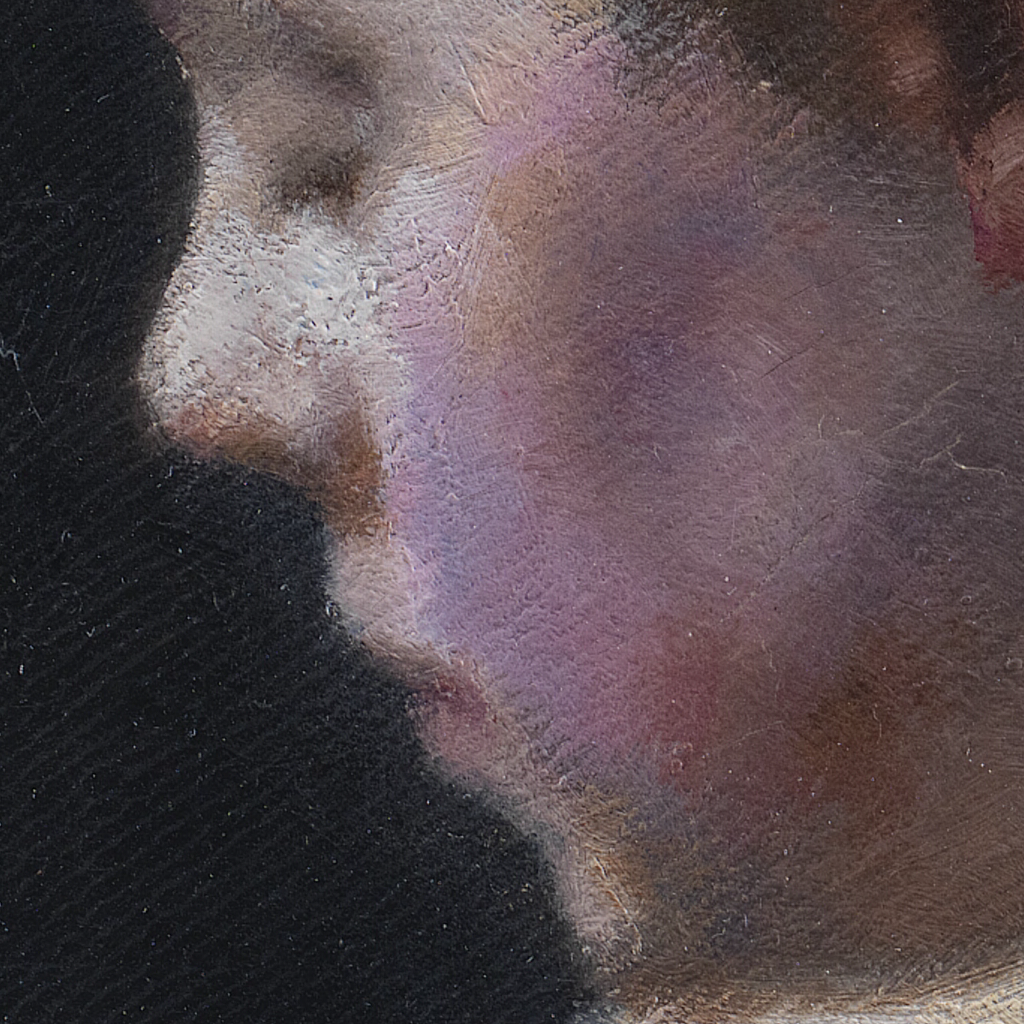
portrait painting, extreme close up, soft diffused light, woman nose and cheek in profile with downcast gaze, dark atmospheric background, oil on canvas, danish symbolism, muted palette